Question: I'm going for a Facebook-esque slide-over UITableView.

I've accomplished that, animation and drop shadow and everything. My worry is that I'm doing it the the completely wrong way, and that come things don't work completely right.
The application has a rootViewController (of the UIWindow) that is a UINavigationController. A view inside the UINavigationController (its root view controller) has its leftBarButtonItem property set. Here is the code that runs when the button is pressed.
'''
- (void)showFeedList {
//set the feed list as showing even before it is
feedListShowing = YES;
//to show the feed list, we need to instanciate one
feedSelectionListViewController = [[FeedSelectionListViewController alloc] initWithNibName: @"FeedSelectionListViewController" bundle: nil];
//set the frame to 200 points to the left of the screen
feedSelectionListViewController.view.frame = CGRectOffset(feedSelectionListViewController.view.frame, -200, 20);
NSInteger offset = feedSelectionListViewController.view.frame.size.width;
//store a pointer to the root navigation controller, and add the list view controller's view to the navigation controller's view
UINavigationController *navigationController = (UINavigationController *)UIApplication.sharedApplication.delegate.window.rootViewController;
[navigationController.view addSubview: feedSelectionListViewController.view];
//animate the navigation bar, feed selection list, and this view controller's view to the right
[UIView animateWithDuration: LIST_SHOW_TRANSITION_TIME animations: ^{
self.view.frame = CGRectOffset(self.view.frame, offset, 0);
navigationController.navigationBar.frame = CGRectOffset(navigationController.navigationBar.frame, offset, 0);
feedSelectionListViewController.view.frame = CGRectOffset(feedSelectionListViewController.view.frame, offset, 0);
}];
}
'''
This is really messy, and not everything about it works right. First, when the user leaves and comes back to the application, the UINavigationBar seems to have reset it's frame. This also happens when the in-call status bar is toggled on and off. Secondly, any views inside the view on the right do not move to the right as they should. I do not know why this is.
However, if I replace the animation block with
'''
navigationController.view.frame = CGRectOffset(navigationController.view.frame, 200, 0);
'''
It works fine. The subviews of the view currently displayed by the navigation controller move accordingly, and everything is in the right place when the application is resumed. However, the sidebar view is not receiving touch events, touches that are made over the sidebar are now handled by the AppDelegate. I'm suspecting this is because the frame of the UIView has an origin of {-200, 0}, though I cannot be certain.
I don't think I'm understanding something. Is this even the right way to be doing this? I can't think of any other ways to be doing it. Anyway, super thanks in advance for any guidance or suggestions.
-matt
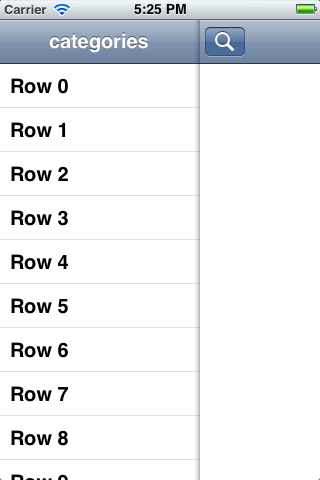
Answer: What you're looking for is already provided with this library of mine <URL>
Does exactly what you're trying to do. It's slim and ready to use. Implementing it by yourself over again would just prevent you from working on your actual app :-)
Problems I encountered during implementation as well as what I can tell from skimming over your code are various. Primarily it's the fact that you'll have problems because you're abusing the view hierarchy.
You basically now have two UIViewControllers taking care of your iPhones screen. That wasn't intended by Apple at first as it was thought that at any point in time there'd only be a single ViewController present. - This changed with the iPad, and the UISplitViewController. And just recently in iOS 5 the new API made it possible to add your own ViewControllers to the heirarchy.
The problem you'll be having is that your FeedSelectionListViewController will have difficulties receiving viewWill/Did/Appear/Disappear and/or rotation calls as it's not actually part of the chain.
So my answer is to either check out the library I provide or look into UIViewController Containment first, because your code isn't exactly fixable seeing how it's generally not the right approach, even though it might work under certain conditions.